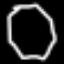
Label: octagon